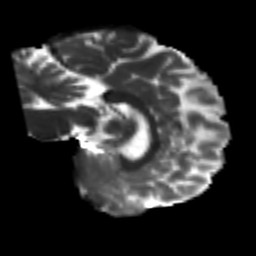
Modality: T2w
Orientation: sagittal
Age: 47
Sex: male
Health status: healthy
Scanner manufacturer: ge
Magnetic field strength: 3 T
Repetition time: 11 s
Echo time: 0.0637 s